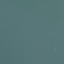
Land use / land cover class: SeaLake